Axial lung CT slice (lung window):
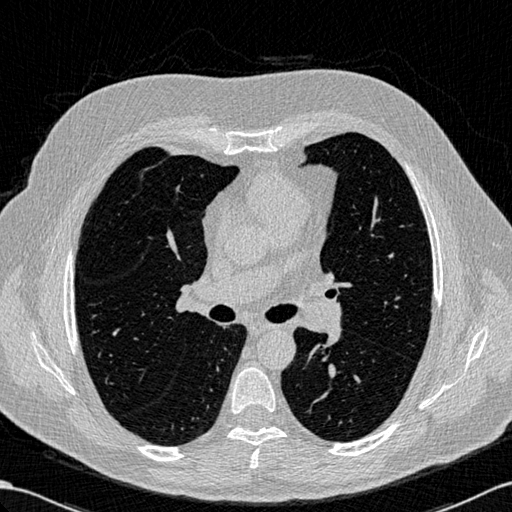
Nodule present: no